【题型】填空题　【知识点】解析几何　【难度】easy
当直线 \( y = x + b \) 和曲线 \( x = \sqrt{1 - y^2} \) 没有公共点，则实数 \( b \) 的取值范围为 \underline{\quad\quad}
【解答】
\textbf{【答案】} \( b < -\sqrt{2} \) 或 \( b > 1 \)

\vspace{1em}
\textbf{【知识点】} 求点到直线的距离、由直线与圆的位置关系求参数

\vspace{1em}
\textbf{【分析】} 数形结合，根据直线与圆的位置关系求解。

\vspace{1em}
\textbf{【详解】} 由 \( x = \sqrt{1 - y^2} \) 得 \( x^2 + y^2 = 1 \)，\( x \geq 0 \) 为如图所示的半圆，

当直线 \( y = x + b \) 与半圆 \( x^2 + y^2 = 1 \)，\( x \geq 0 \) 相切时，
\[
d = \frac{|b|}{\sqrt{2}} = 1
\]
解得 \( b = -\sqrt{2} \) 或 \( b = \sqrt{2} \)（舍），

要使直线 \( y = x + b \) 与曲线 \( x = \sqrt{1 - y^2} \) 没有公共点，

则 \( b < -\sqrt{2} \) 或 \( b > 1 \)，

故答案为：\( \boldsymbol{b < -\sqrt{2}} \) 或 \( \boldsymbol{b > 1} \)。

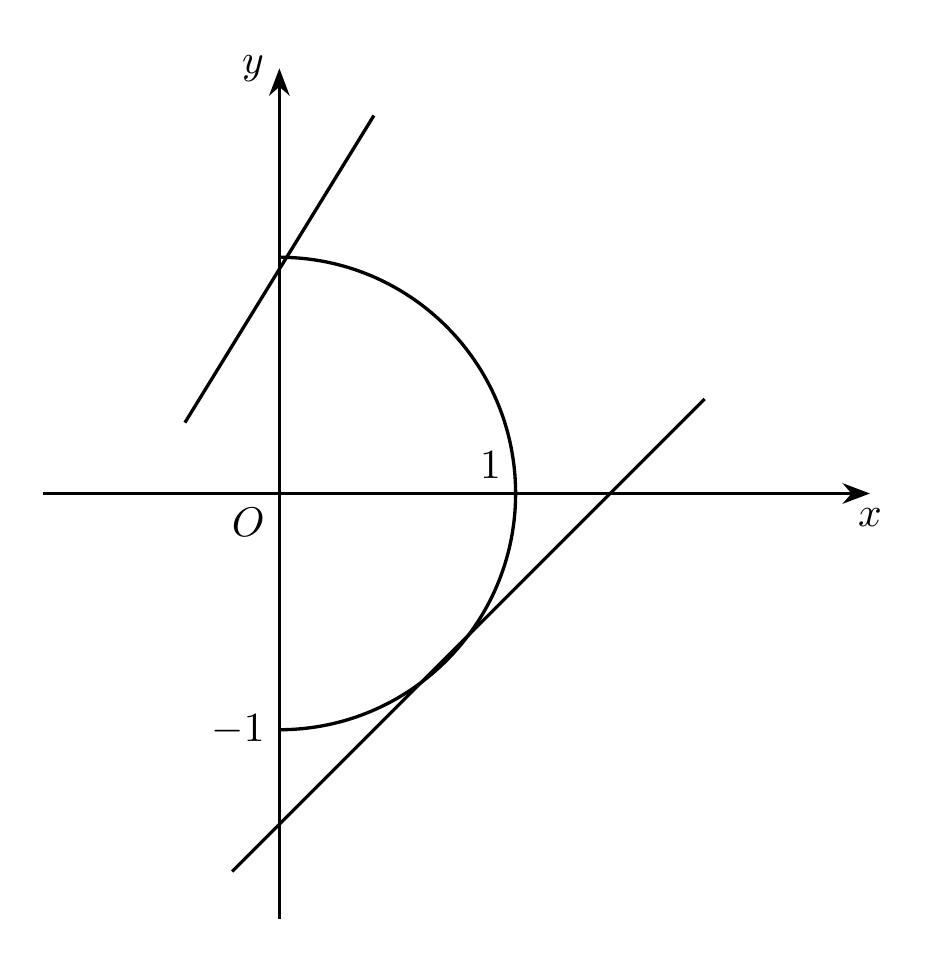